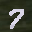
Label: 7